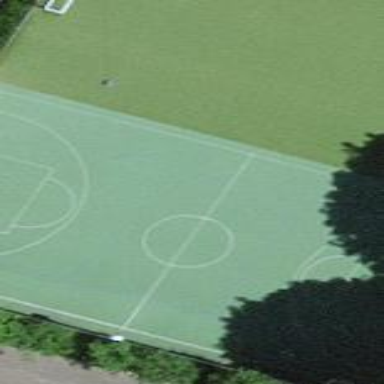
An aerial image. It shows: Basketball court with artificial turf.